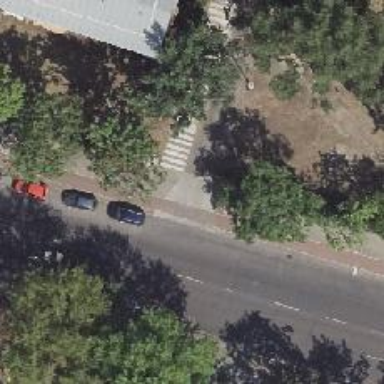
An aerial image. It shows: Concrete living street with sidewalk on the left.